Question: I'm working on Visual Studio, in C# language
I would like to ask if there's someway to go back to get the ButtonX.Text I pressed on the previous page, some sort of Login without a password.
Basically I need a worker to specify which person he is by clicking on their name (button) then it goes foward to the next page I have a label on the MasterPage but it resets everytime it goes on a next page what I would like to do is keep the info there

If you need some code tell me.
Thanks
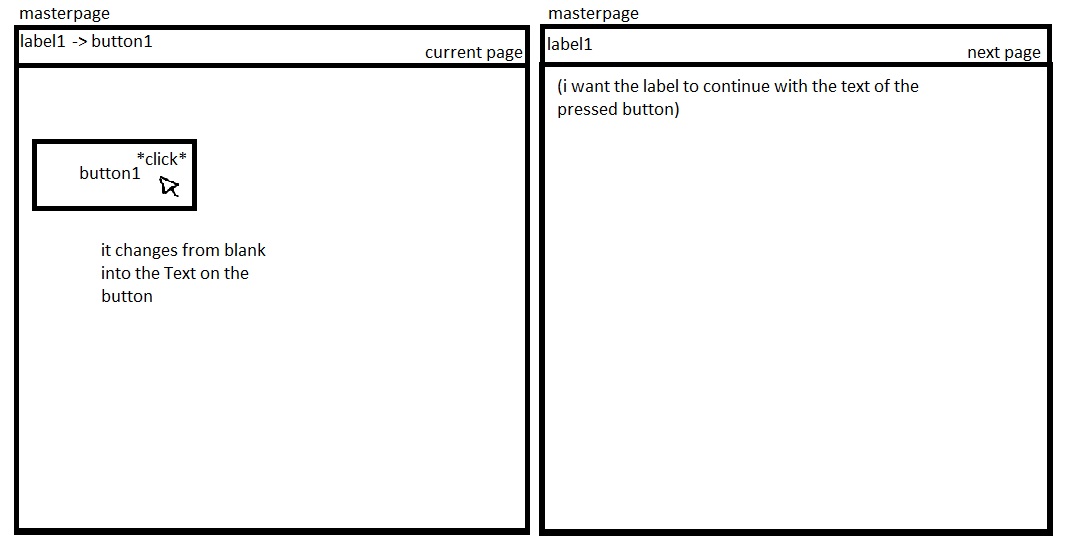
Answer: Based-off your reply to Zollistic's answer, you could do this...
Apply this event to all your all your worker buttons...
'''
protected void button_Click(object sender, EventArgs e)
{
if (Session["Worker"] == null) Session["Worker"] = "";
Session["Worker"] += button.Text + ",";
}
'''
Now Session["Worker"] has a character-delimited list of all the clicked buttons. The character in this example is a comma; but you can change it to whatever you want (i.e. a pipe "|").